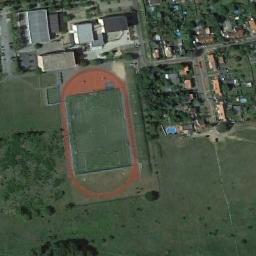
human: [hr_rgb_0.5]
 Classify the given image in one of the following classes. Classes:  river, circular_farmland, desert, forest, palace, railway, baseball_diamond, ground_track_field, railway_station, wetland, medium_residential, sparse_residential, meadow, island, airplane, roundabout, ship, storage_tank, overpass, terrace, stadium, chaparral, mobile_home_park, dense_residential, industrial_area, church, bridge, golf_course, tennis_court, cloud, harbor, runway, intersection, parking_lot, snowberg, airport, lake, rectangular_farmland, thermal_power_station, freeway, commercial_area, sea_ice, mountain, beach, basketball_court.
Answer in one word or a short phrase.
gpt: ground_track_field